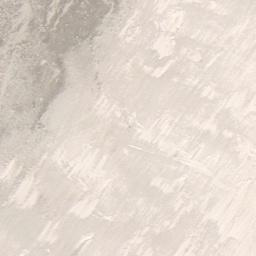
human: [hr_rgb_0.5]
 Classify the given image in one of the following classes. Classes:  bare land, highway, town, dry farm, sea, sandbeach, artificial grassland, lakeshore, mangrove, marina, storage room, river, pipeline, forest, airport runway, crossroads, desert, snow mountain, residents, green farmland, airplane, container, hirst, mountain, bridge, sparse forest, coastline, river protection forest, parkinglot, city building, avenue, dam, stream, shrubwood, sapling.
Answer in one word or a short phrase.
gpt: sandbeach